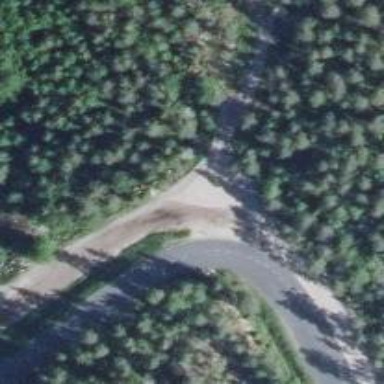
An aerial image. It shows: Excellent visible track road suitable for Nordic activities. It is groomed for both classic and skating techniques.